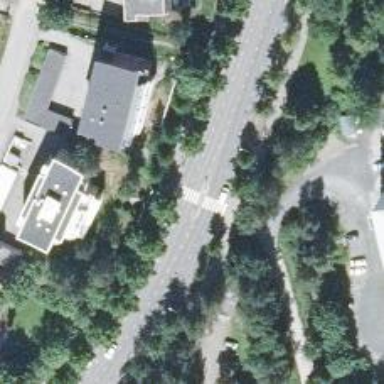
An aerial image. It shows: Cycleway.